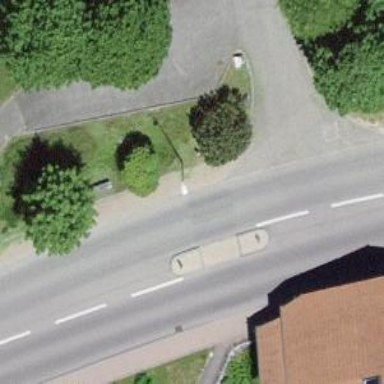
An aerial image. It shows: Zebra crossing on the road.